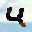
Label: 4